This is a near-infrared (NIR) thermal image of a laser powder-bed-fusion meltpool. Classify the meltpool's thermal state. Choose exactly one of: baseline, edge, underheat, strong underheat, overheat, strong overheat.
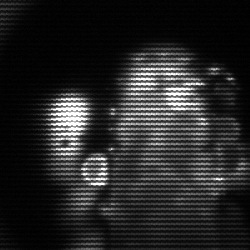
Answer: strong underheat